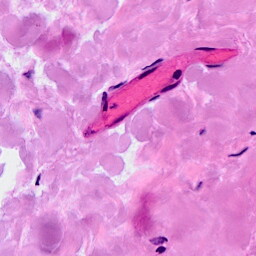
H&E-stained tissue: Breast